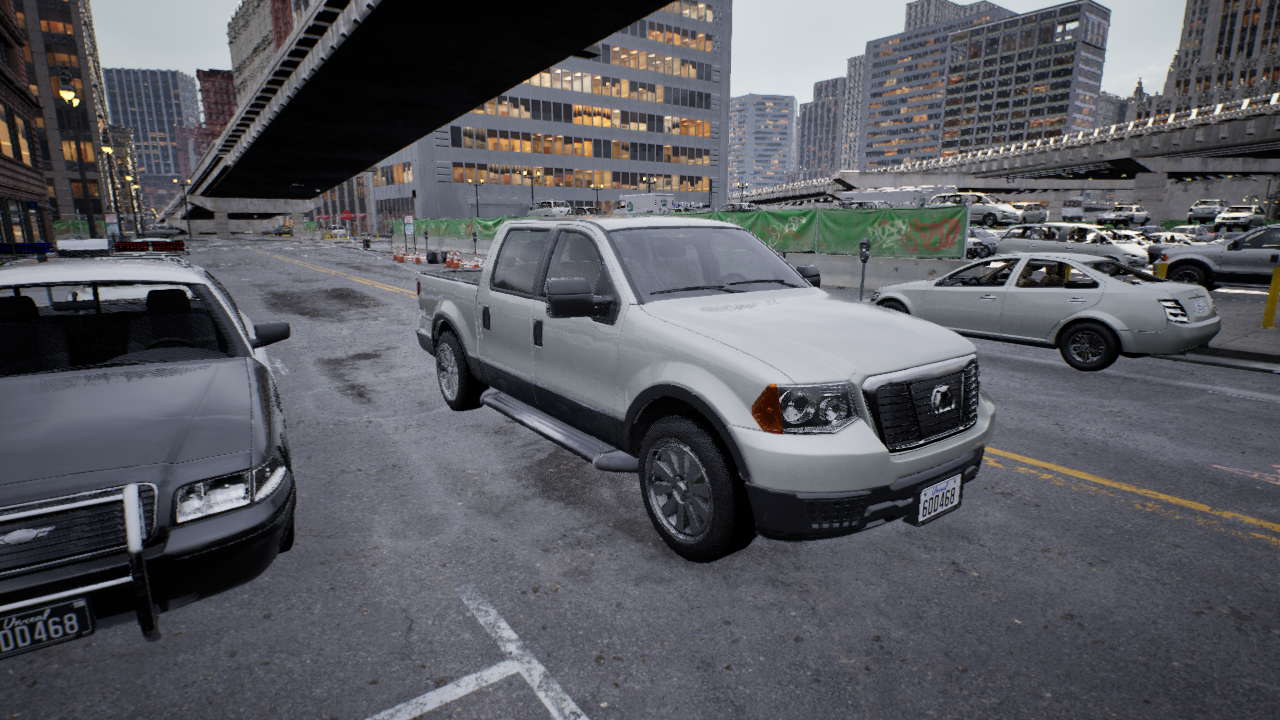
Venue: downtown
Lighting: clear day
Vehicle rig: pickup